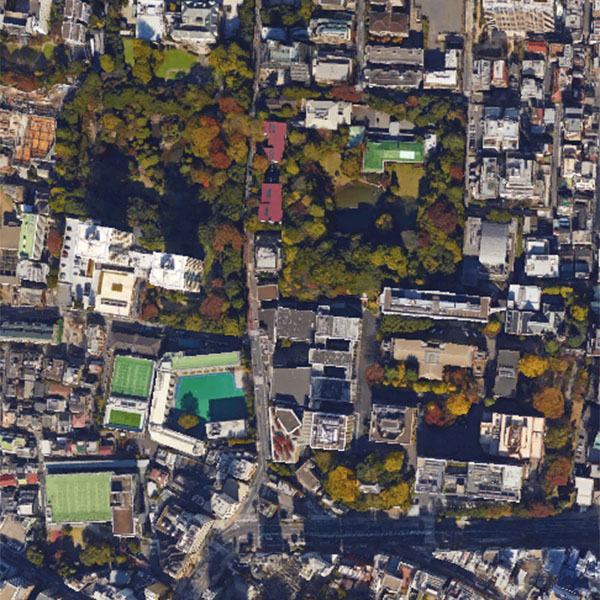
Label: School